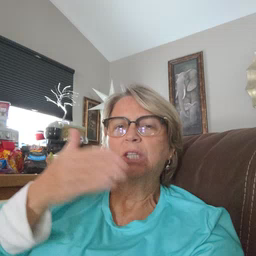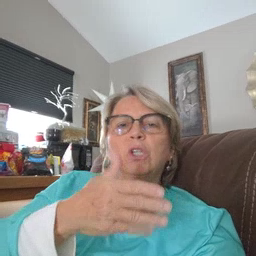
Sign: fish